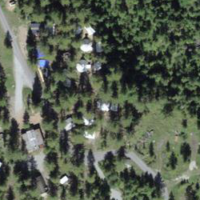
EUNIS habitat code: 31
Species observed at this site:
Centaurea scabiosa